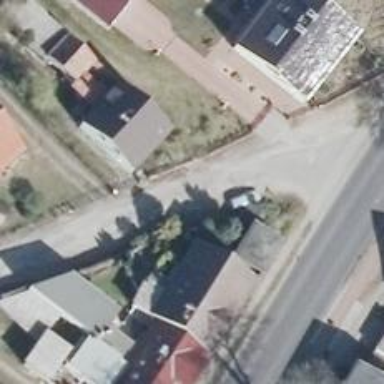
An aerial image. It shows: Residential road.